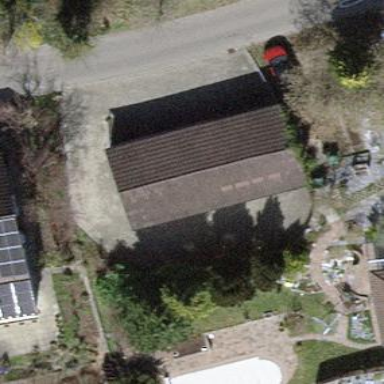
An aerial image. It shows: Garage building.